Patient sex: M
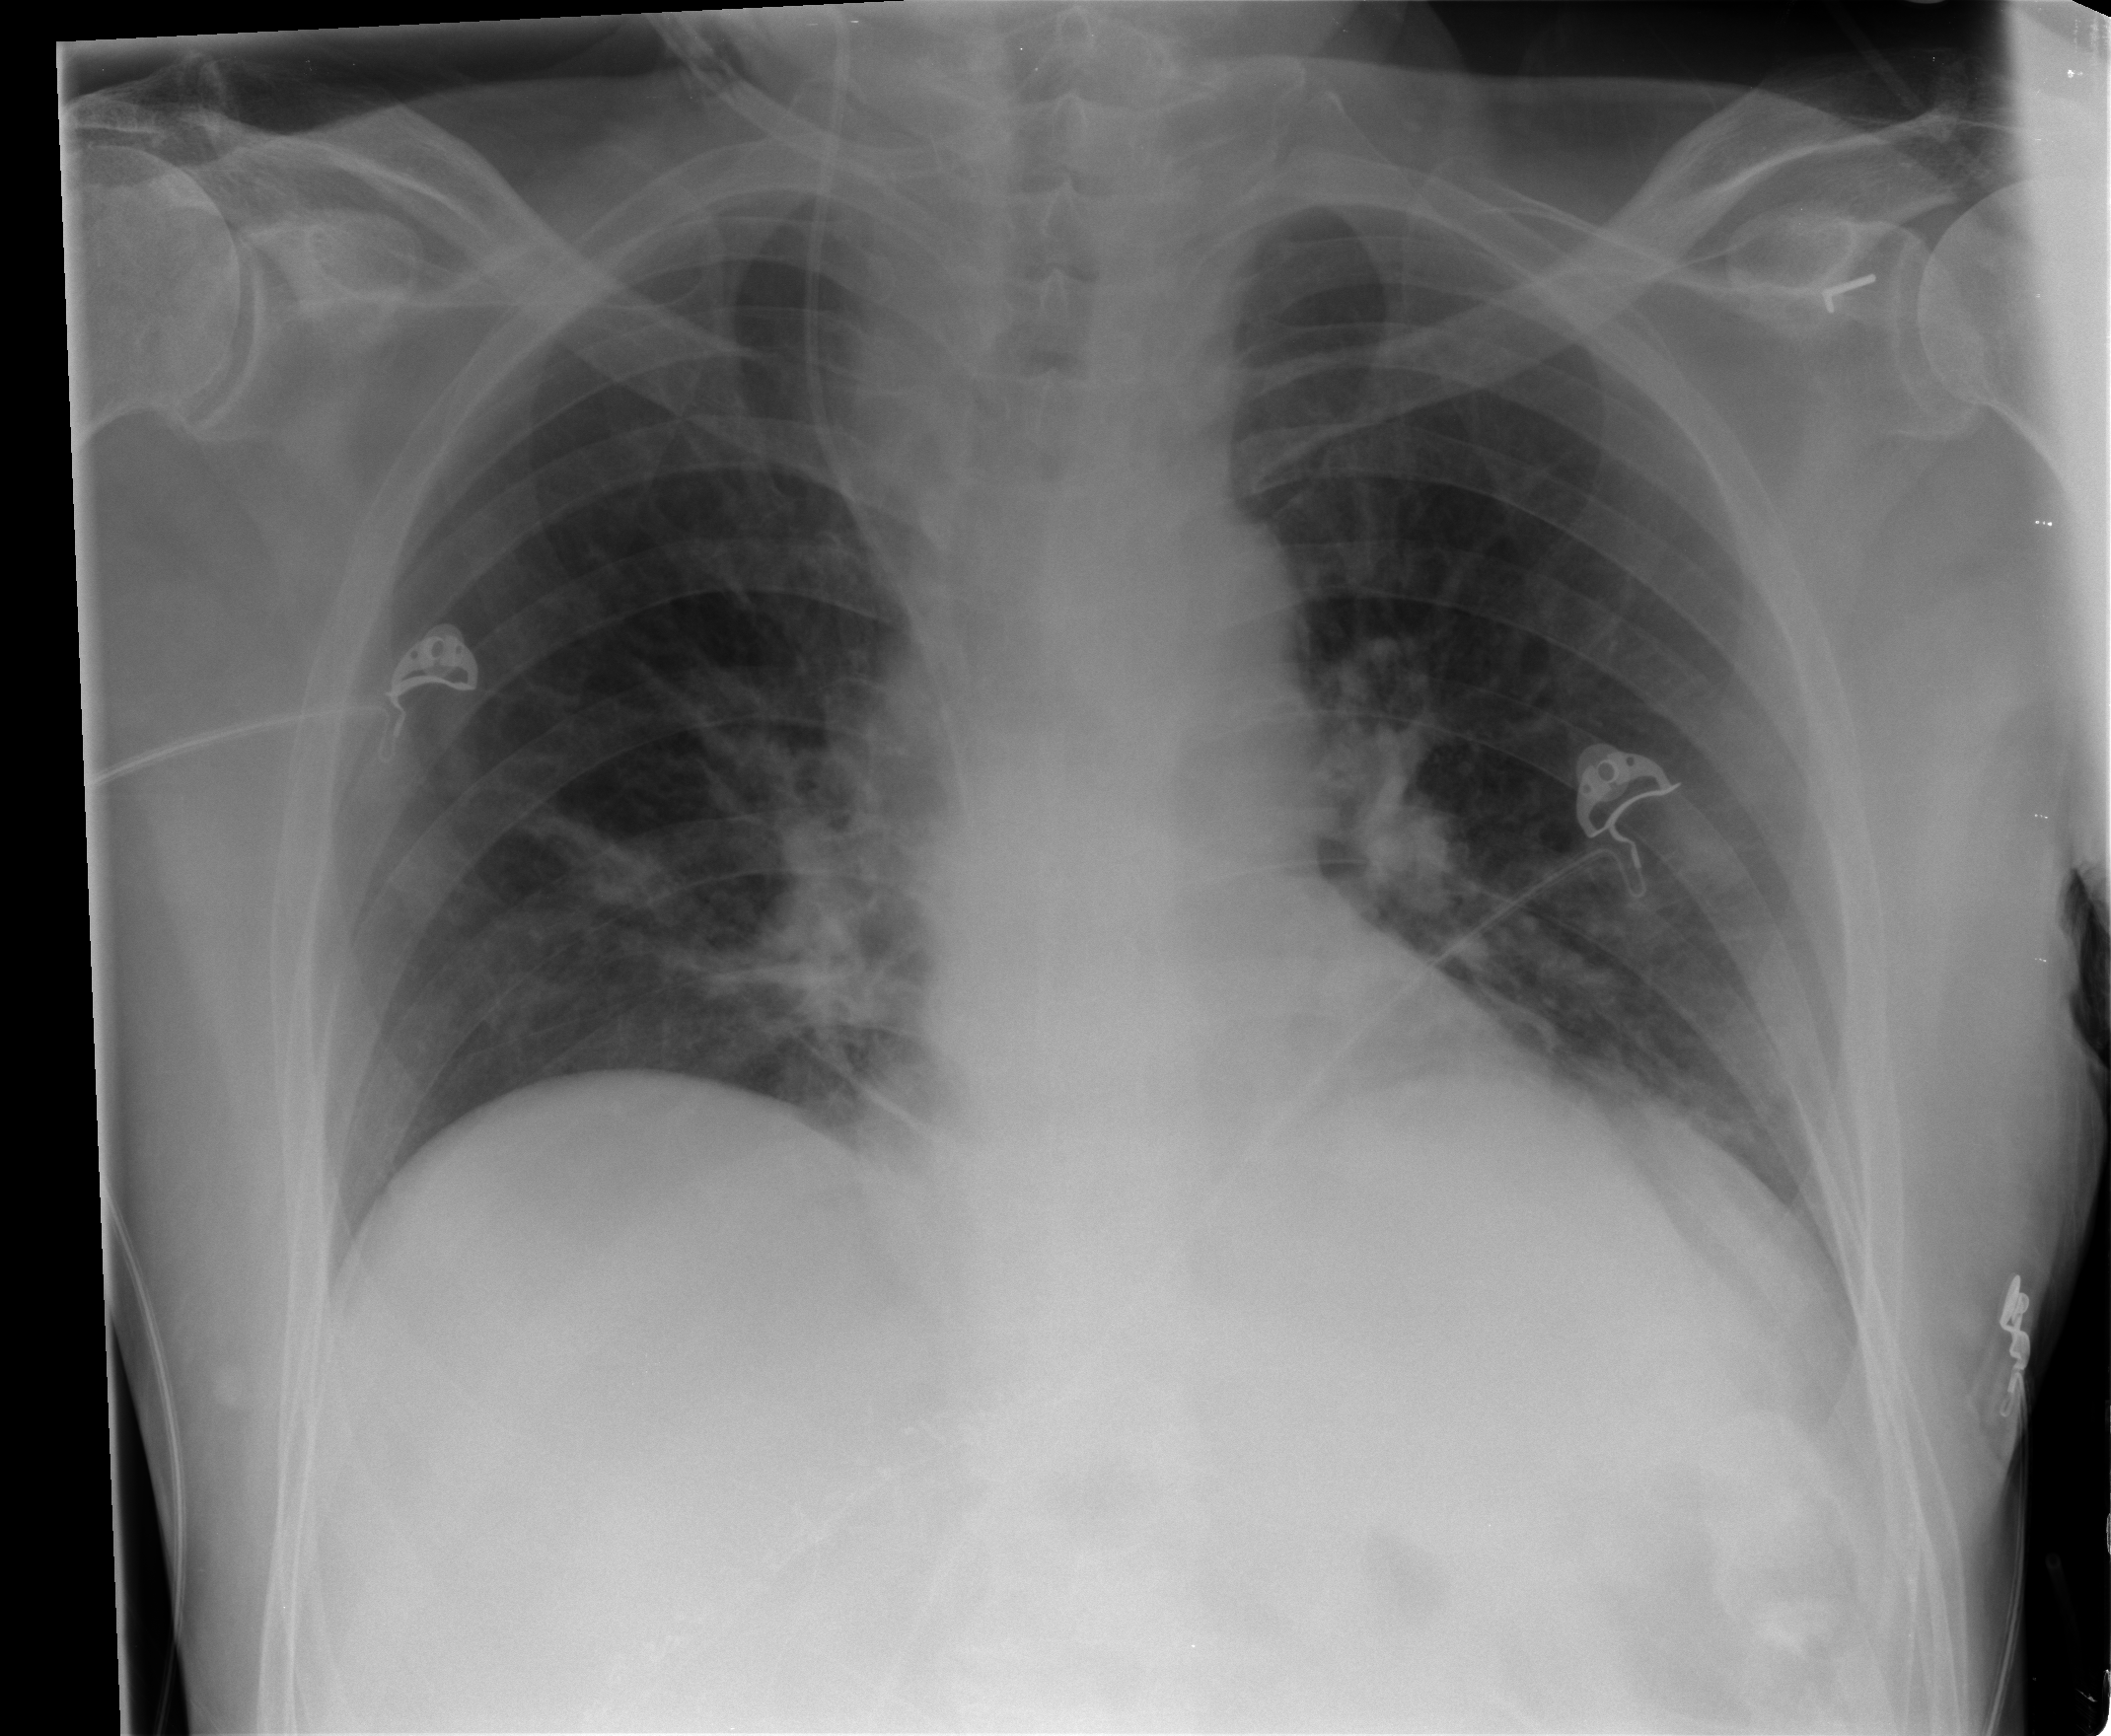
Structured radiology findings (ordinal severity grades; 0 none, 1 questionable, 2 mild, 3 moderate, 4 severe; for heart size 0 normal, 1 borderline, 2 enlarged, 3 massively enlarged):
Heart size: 0
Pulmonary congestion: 0
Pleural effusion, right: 0
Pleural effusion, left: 0
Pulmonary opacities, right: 0
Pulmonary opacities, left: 0
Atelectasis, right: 2
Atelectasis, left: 2